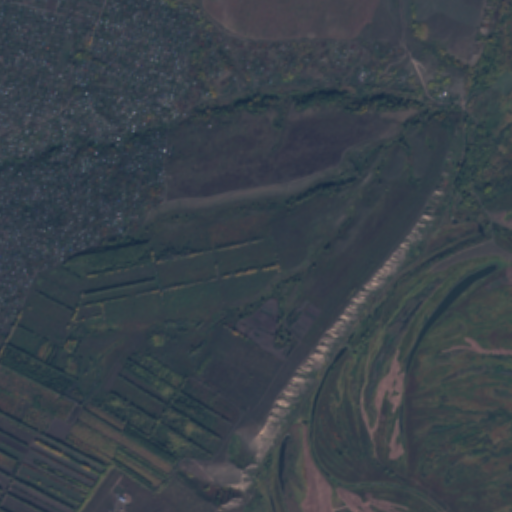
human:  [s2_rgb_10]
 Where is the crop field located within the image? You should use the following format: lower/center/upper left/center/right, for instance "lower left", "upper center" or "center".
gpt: The crop field is located in the upper right of the image.
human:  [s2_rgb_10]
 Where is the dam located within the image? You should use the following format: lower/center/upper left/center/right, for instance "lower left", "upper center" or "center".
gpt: The dam is located in the center right of the image.
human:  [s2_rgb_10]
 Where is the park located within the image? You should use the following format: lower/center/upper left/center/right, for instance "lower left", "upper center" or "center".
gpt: The park is located in the upper right of the image.
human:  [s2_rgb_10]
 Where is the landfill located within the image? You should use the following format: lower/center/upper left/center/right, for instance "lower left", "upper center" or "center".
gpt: There is no landfill in the image.